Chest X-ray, AP view. Patient: 40 years old, sex M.
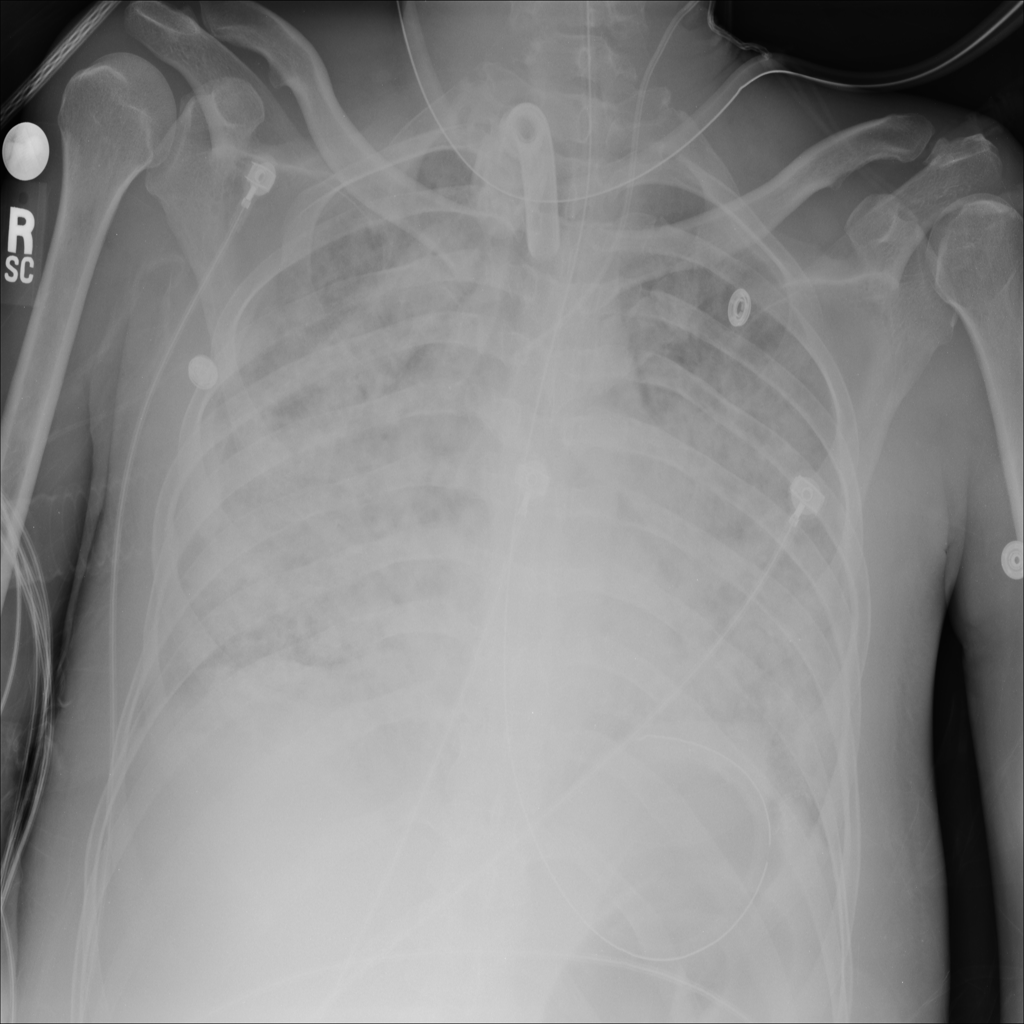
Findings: Infiltration